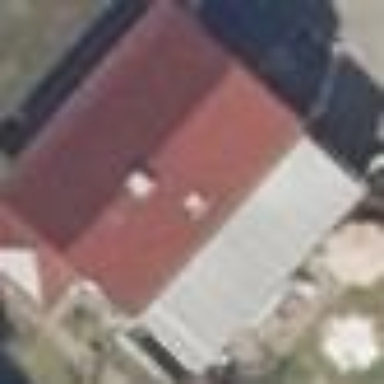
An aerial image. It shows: Building with gabled roof.